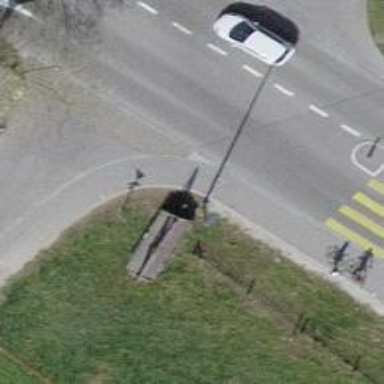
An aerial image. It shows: Asphalt footway.